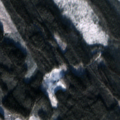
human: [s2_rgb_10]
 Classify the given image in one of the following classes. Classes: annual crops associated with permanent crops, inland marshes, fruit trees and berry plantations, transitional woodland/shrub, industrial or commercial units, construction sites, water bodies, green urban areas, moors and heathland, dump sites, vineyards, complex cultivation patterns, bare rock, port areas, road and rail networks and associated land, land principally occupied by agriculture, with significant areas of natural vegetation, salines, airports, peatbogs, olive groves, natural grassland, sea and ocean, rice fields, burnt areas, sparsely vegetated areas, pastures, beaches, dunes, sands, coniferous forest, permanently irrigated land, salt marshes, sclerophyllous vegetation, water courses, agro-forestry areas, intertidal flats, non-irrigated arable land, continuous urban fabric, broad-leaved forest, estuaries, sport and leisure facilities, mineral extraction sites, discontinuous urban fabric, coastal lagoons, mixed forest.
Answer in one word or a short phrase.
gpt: non-irrigated arable land, coniferous forest, mixed forest